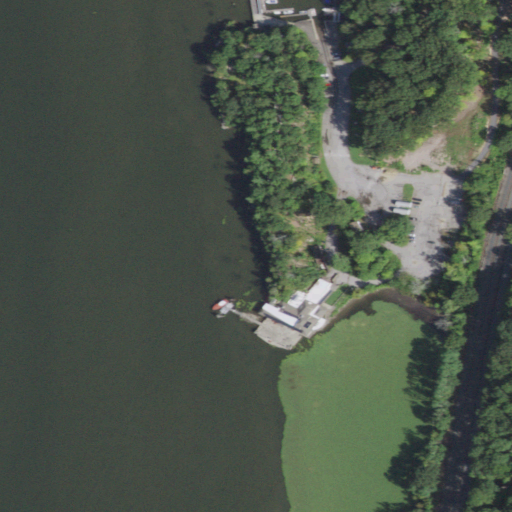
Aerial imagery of cape in New York named Norrie Point containing open water, herbaceous wetlands, deciduous forest, medium intensity development, open development, barren land, low intensity development, and high intensity development